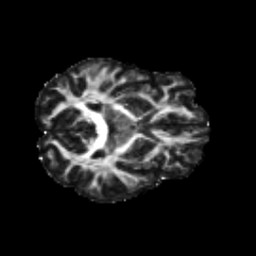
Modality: FA
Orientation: axial
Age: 21
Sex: male
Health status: healthy
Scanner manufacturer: siemens
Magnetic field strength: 3 T
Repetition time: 8.6 s
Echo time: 0.095 s